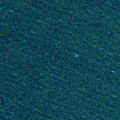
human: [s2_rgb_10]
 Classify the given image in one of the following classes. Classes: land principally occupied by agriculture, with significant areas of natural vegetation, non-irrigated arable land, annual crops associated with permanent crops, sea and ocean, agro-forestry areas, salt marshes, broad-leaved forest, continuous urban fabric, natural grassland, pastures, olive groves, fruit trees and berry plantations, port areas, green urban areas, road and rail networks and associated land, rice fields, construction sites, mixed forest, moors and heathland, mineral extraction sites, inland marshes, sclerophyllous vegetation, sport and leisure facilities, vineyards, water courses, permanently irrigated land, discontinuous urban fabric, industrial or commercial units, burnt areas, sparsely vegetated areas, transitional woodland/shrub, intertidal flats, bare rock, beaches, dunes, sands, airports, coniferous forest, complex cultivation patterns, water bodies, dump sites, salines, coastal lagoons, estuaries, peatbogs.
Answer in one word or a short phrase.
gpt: sea and ocean